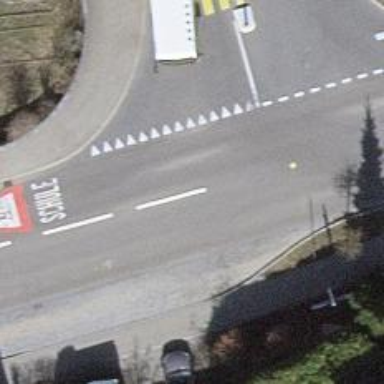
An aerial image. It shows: Public transport stop position.